Question: Trying the replace only the EXACT & WHOLE OCCURRENCES of pattern using the following code. Apparently you in you'll is being replaced as @@@'ll. But what I want is only 'you' to be replaced.
Please suggest.
'''
import java.util.*;
import java.io.*;
public class Fielreadingtest{
public static void main(String[] args) throws IOException {
String MyText = "I knew about you long before I met you. I also know that you're an awesome person. By the way you'll be missed. ";
String newLine = System.getProperty("line.separator");
System.out.println("Before:" + newLine + MyText);
String pattern = "\byou\b";
MyText = MyText.replaceAll(pattern, "@@@");
System.out.println("After:" + newLine +MyText);
}
}
/*
Before:
I knew about you long before I met you. I also know that you're an awesome person. By the way you'll be missed.
After:
I knew about @@@ long before I met @@@. I also know that @@@'re an awesome person. By the way @@@'ll be missed.
*/
'''
This being said I have an input file which contains a list of words that I want to skip which looks like this:

Now as per @Anubhav I have to use '(^|\s)you([\s.]|$)' to replace exactly 'you' but not anything else. Is my best bet to use a tool like notepad++ and pre & post fix all my input words as above or change something in the code itslef. The code I'm using is this:
'''
for (String pattern : patternsToSkip) {
line = line.replaceAll(pattern, "");
}
'''
source: <URL>
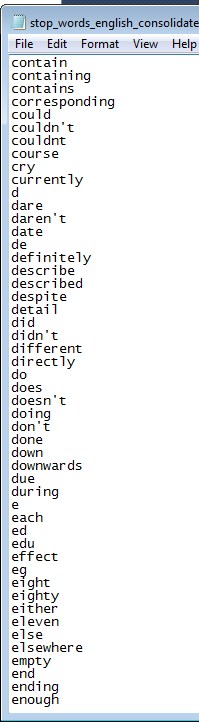
Answer: You can instead use this regex:
'''
String pattern = "(^|\s)you([\s.,;:-]|$)";
'''
This will match '"you"' only at:
- -